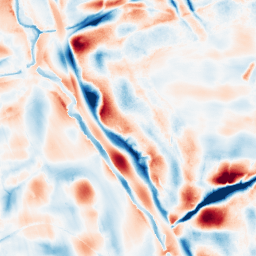
Category: wavelet
Decomposition family: wavelet_biorthogonal
Decomposition parameters: wavelet: bior4.4
level: 5
Upsampling method: lanczos
Upsampling parameters: scale: 4
Upsampling scale: 4